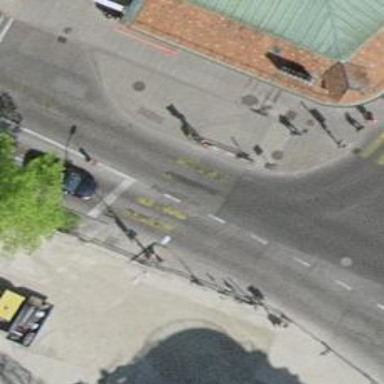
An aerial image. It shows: Road crossing with traffic signals.